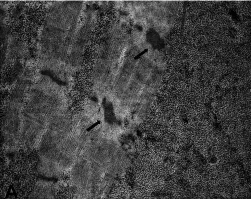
Ultrastructural analyses of the muscle sample by electron microscopy. (A) Glycogen granules accumulated among the myofibrils and initial thickening of Z line (arrows). Scale bars : 0.8 mum,. (A,B,F) Asterisks indicate large glycogen collections.
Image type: pathology (h&e)